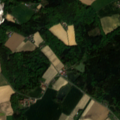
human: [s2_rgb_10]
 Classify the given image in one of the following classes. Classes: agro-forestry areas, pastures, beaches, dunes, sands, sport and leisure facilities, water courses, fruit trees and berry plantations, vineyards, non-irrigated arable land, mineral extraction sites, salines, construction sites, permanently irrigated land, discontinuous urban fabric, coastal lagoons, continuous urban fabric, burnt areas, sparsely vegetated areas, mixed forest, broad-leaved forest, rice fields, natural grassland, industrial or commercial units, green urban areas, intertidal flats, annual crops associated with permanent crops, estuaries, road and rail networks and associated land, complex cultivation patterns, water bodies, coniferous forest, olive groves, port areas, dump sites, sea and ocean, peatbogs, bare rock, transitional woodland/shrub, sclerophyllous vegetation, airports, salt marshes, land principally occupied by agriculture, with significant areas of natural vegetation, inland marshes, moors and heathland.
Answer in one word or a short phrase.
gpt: non-irrigated arable land, complex cultivation patterns, broad-leaved forest, mixed forest